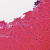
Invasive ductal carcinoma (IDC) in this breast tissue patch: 0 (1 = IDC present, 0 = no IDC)